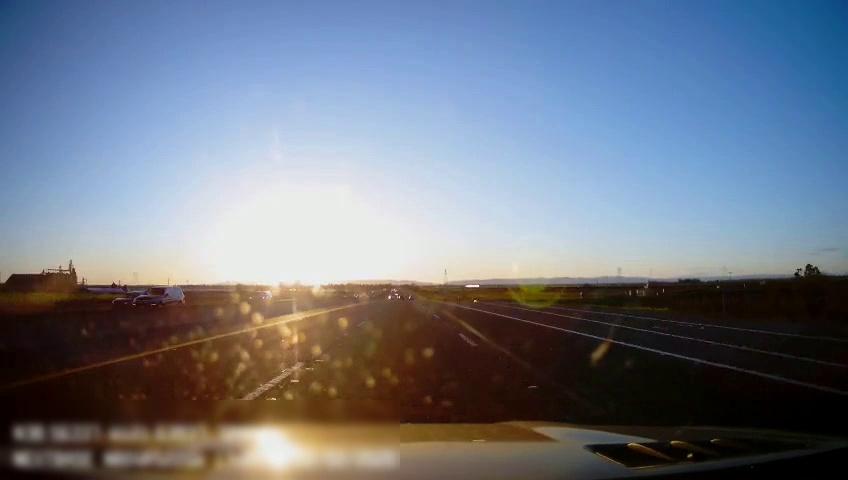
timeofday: Day
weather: Sunny
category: Drivable Space
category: Vehicles | Car
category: Vehicles | SUV
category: Vehicles | SUV
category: Lanes | Alternate Lane
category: Lanes | Current Lane
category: Lanes | Current Lane
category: Lanes | Alternate Lane
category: Lanes | Alternate Lane
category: Lanes | Alternate Lane